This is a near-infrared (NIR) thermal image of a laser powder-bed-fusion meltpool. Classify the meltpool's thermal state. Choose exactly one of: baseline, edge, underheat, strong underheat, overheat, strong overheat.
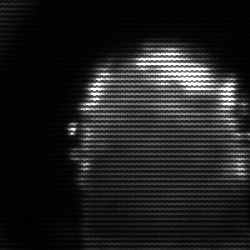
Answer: baseline